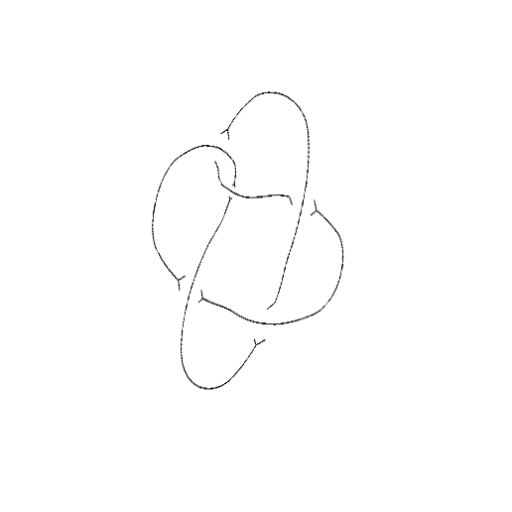
Crossing number: 5